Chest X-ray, AP view. Patient: 43 years old, sex M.
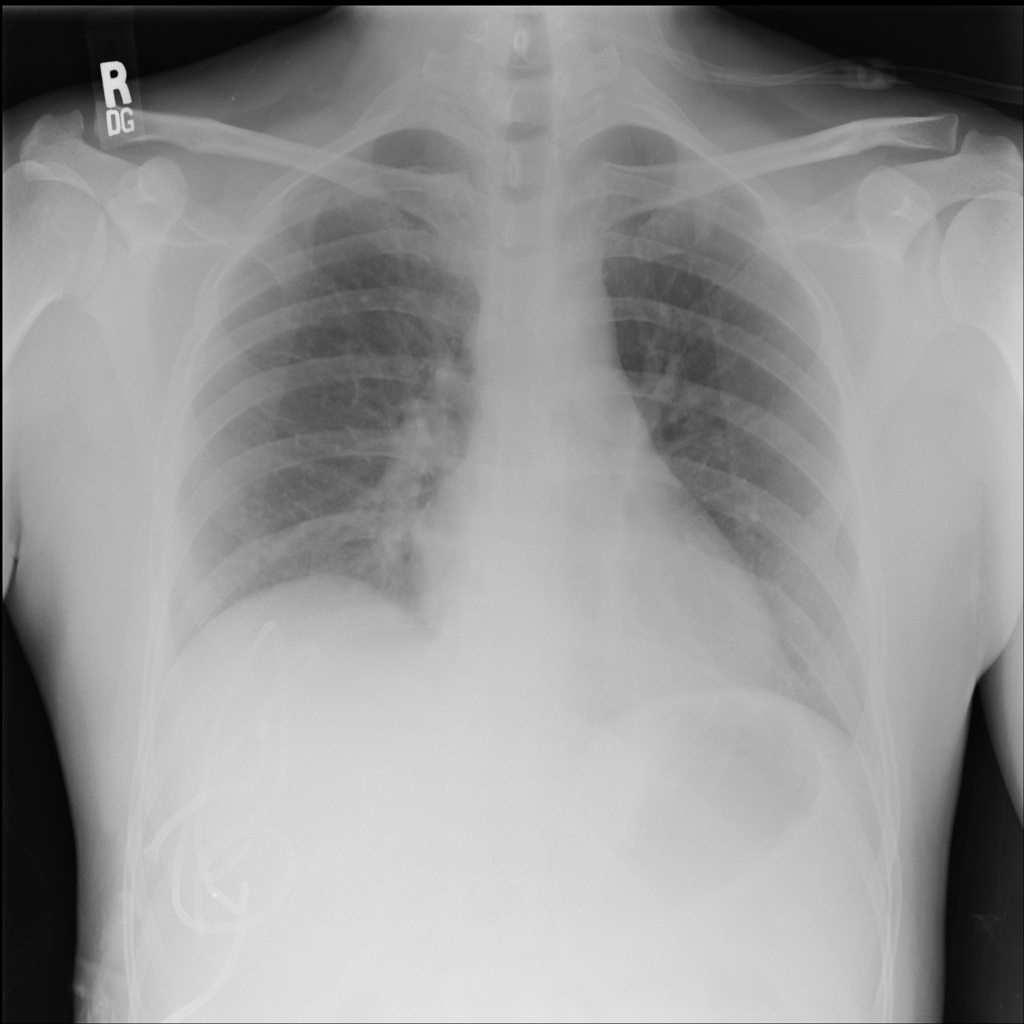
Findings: No Finding